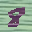
Label: 8